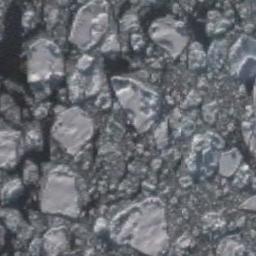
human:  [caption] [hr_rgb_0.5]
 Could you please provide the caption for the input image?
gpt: There are different shapes of sea ice .

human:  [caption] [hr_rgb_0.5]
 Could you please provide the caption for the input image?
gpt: Countless ice cubes of all sizes are closely connected into a large piece floating on the deep blue sea surface, Covering the sea surface .

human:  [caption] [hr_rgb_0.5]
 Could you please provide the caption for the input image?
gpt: There are many ice on the dark blue sea .

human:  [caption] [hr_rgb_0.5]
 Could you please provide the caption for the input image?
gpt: A lot of sea ice of different sizes and thickness gathers together .

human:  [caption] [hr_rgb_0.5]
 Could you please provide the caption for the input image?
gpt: There are many sea ice linked into sheets .